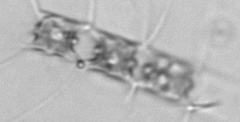
Label: Chaetoceros_didymus